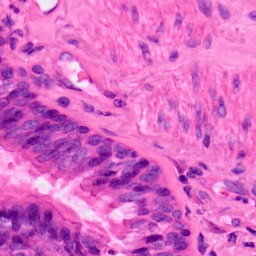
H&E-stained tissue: Lung